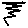
Label: zigzag